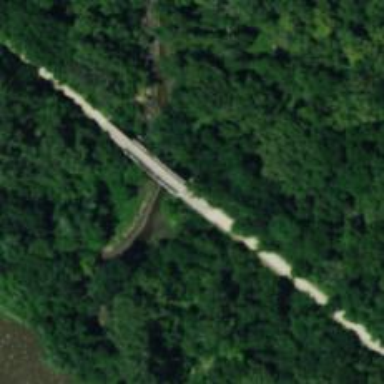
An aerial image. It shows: Abandoned railway bridge over path. The road is marked as footway.